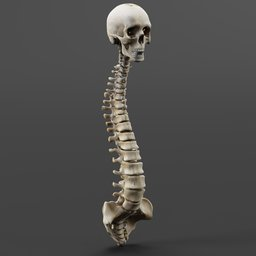
Label: nature